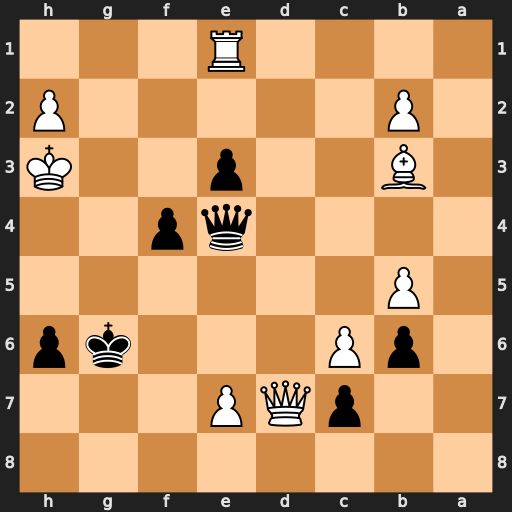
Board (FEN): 8/2pQP3/1pP3kp/1P6/4qp2/1B2p2K/1P5P/4R3
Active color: b
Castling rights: -
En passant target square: -
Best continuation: Qf3+ Kh4 Qh5#